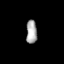
Tissue: prostate
Cell type: Epithelial cells
Senescence score: 0.3173
Nuclear area (px): 245
Mean DAPI intensity: 171.433